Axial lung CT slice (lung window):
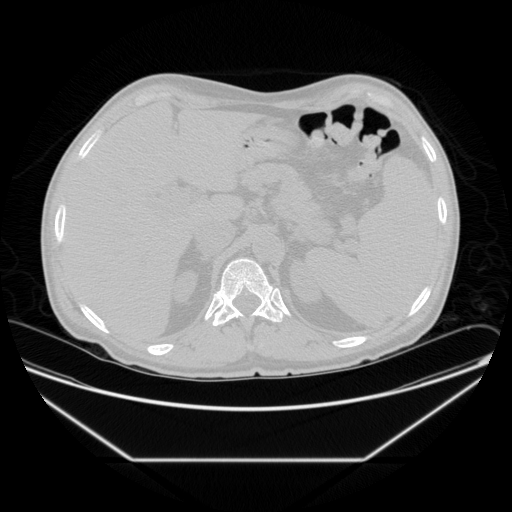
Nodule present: no